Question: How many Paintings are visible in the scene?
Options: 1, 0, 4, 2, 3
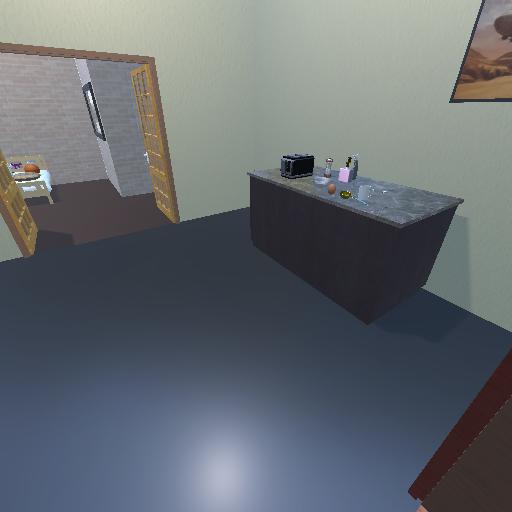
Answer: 1